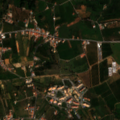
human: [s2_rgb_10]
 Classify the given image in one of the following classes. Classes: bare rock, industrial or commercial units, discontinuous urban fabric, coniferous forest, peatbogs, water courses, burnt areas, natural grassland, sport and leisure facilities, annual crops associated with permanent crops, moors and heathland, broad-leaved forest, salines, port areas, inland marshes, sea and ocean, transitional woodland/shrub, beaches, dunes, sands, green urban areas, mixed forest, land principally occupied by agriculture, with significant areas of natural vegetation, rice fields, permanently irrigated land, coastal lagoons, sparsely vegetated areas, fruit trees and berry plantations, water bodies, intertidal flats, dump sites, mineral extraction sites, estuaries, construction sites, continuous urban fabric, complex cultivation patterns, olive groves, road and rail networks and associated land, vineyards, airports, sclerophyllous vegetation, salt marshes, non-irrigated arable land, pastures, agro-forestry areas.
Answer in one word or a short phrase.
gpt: fruit trees and berry plantations, complex cultivation patterns